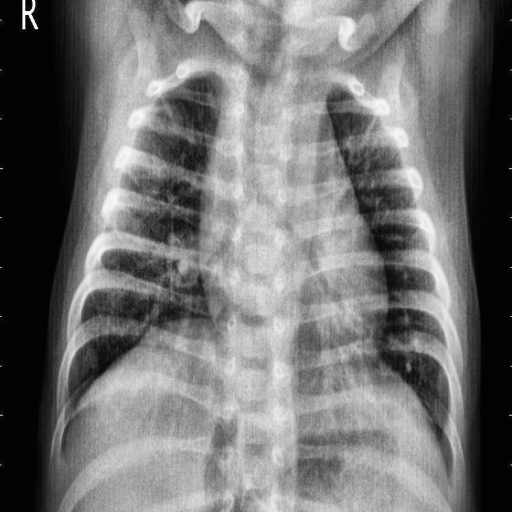
Finding: PNEUMONIA